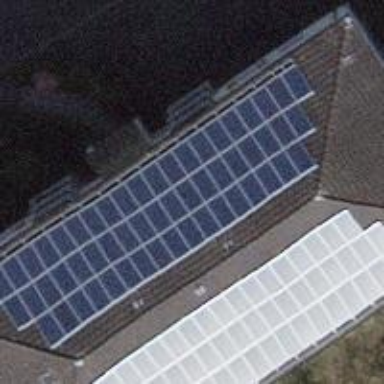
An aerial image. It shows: Solar photovoltaic panel generator.